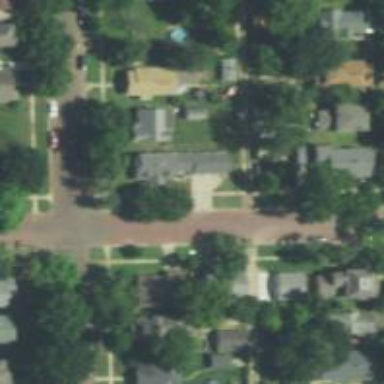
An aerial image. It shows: Alley classified as service road.